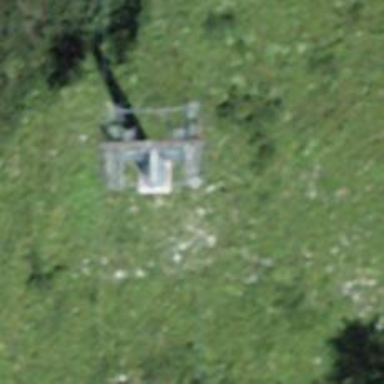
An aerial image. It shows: Pylon for aerialway.